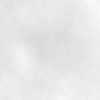
Atmospheric dust classification: dusty